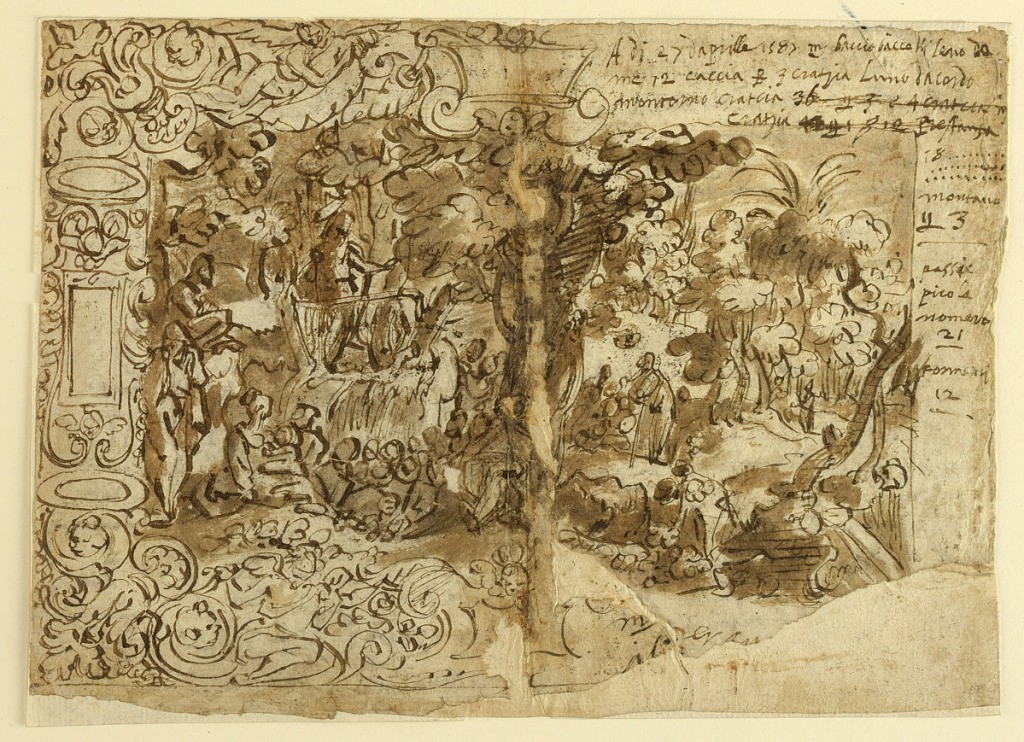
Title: John the Baptist Preaching
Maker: Jan van der Straet, called Stradanus, Flemish, 1523–1605
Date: ca. 1585 – 1587
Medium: Recto: pen and brown ink, brush and brown wash over black chalk on laid paper Verso: pen and brown ink over black chalk on laid paper
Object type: Drawing
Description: Recto: A haloed figure, probably St. John the Baptist, stands in an elevated position at left, within a densely wooded glen. Figures gather below, apparently listening to him preach. A halo seems to be indicated above his head. An elaborate ornamental border encloses the left half of the scene. Italian inscriptions at upper right, and illegible at lower right.
Verso: Italian inscription.